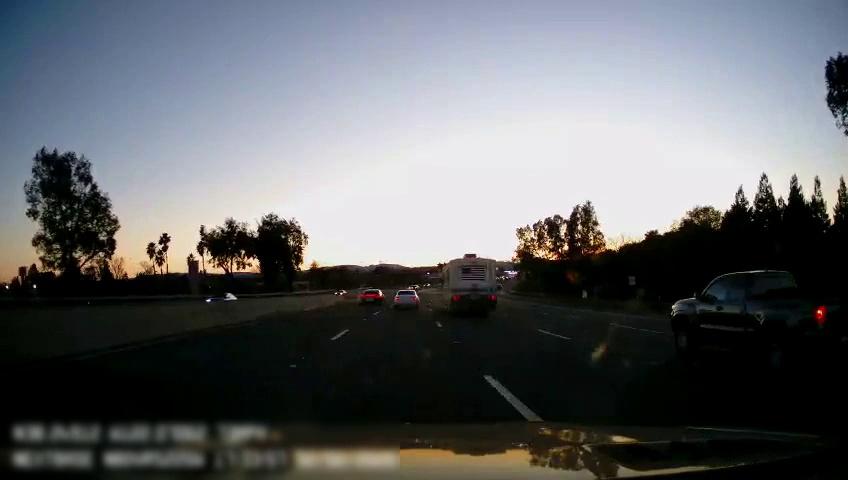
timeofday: Day
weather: Sunny
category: Drivable Space
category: Vehicles | Van
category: Vehicles | Truck
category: Vehicles | SUV
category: Vehicles | Car
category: Vehicles | Car
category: Vehicles | Car
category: Vehicles | Car
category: Lanes | Current Lane
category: Lanes | Alternate Lane
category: Lanes | Alternate Lane
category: Lanes | Current Lane
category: Lanes | Alternate Lane
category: Lanes | Alternate Lane
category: Traffic | Signs
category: Traffic | Signs